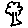
Label: tree